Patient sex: M
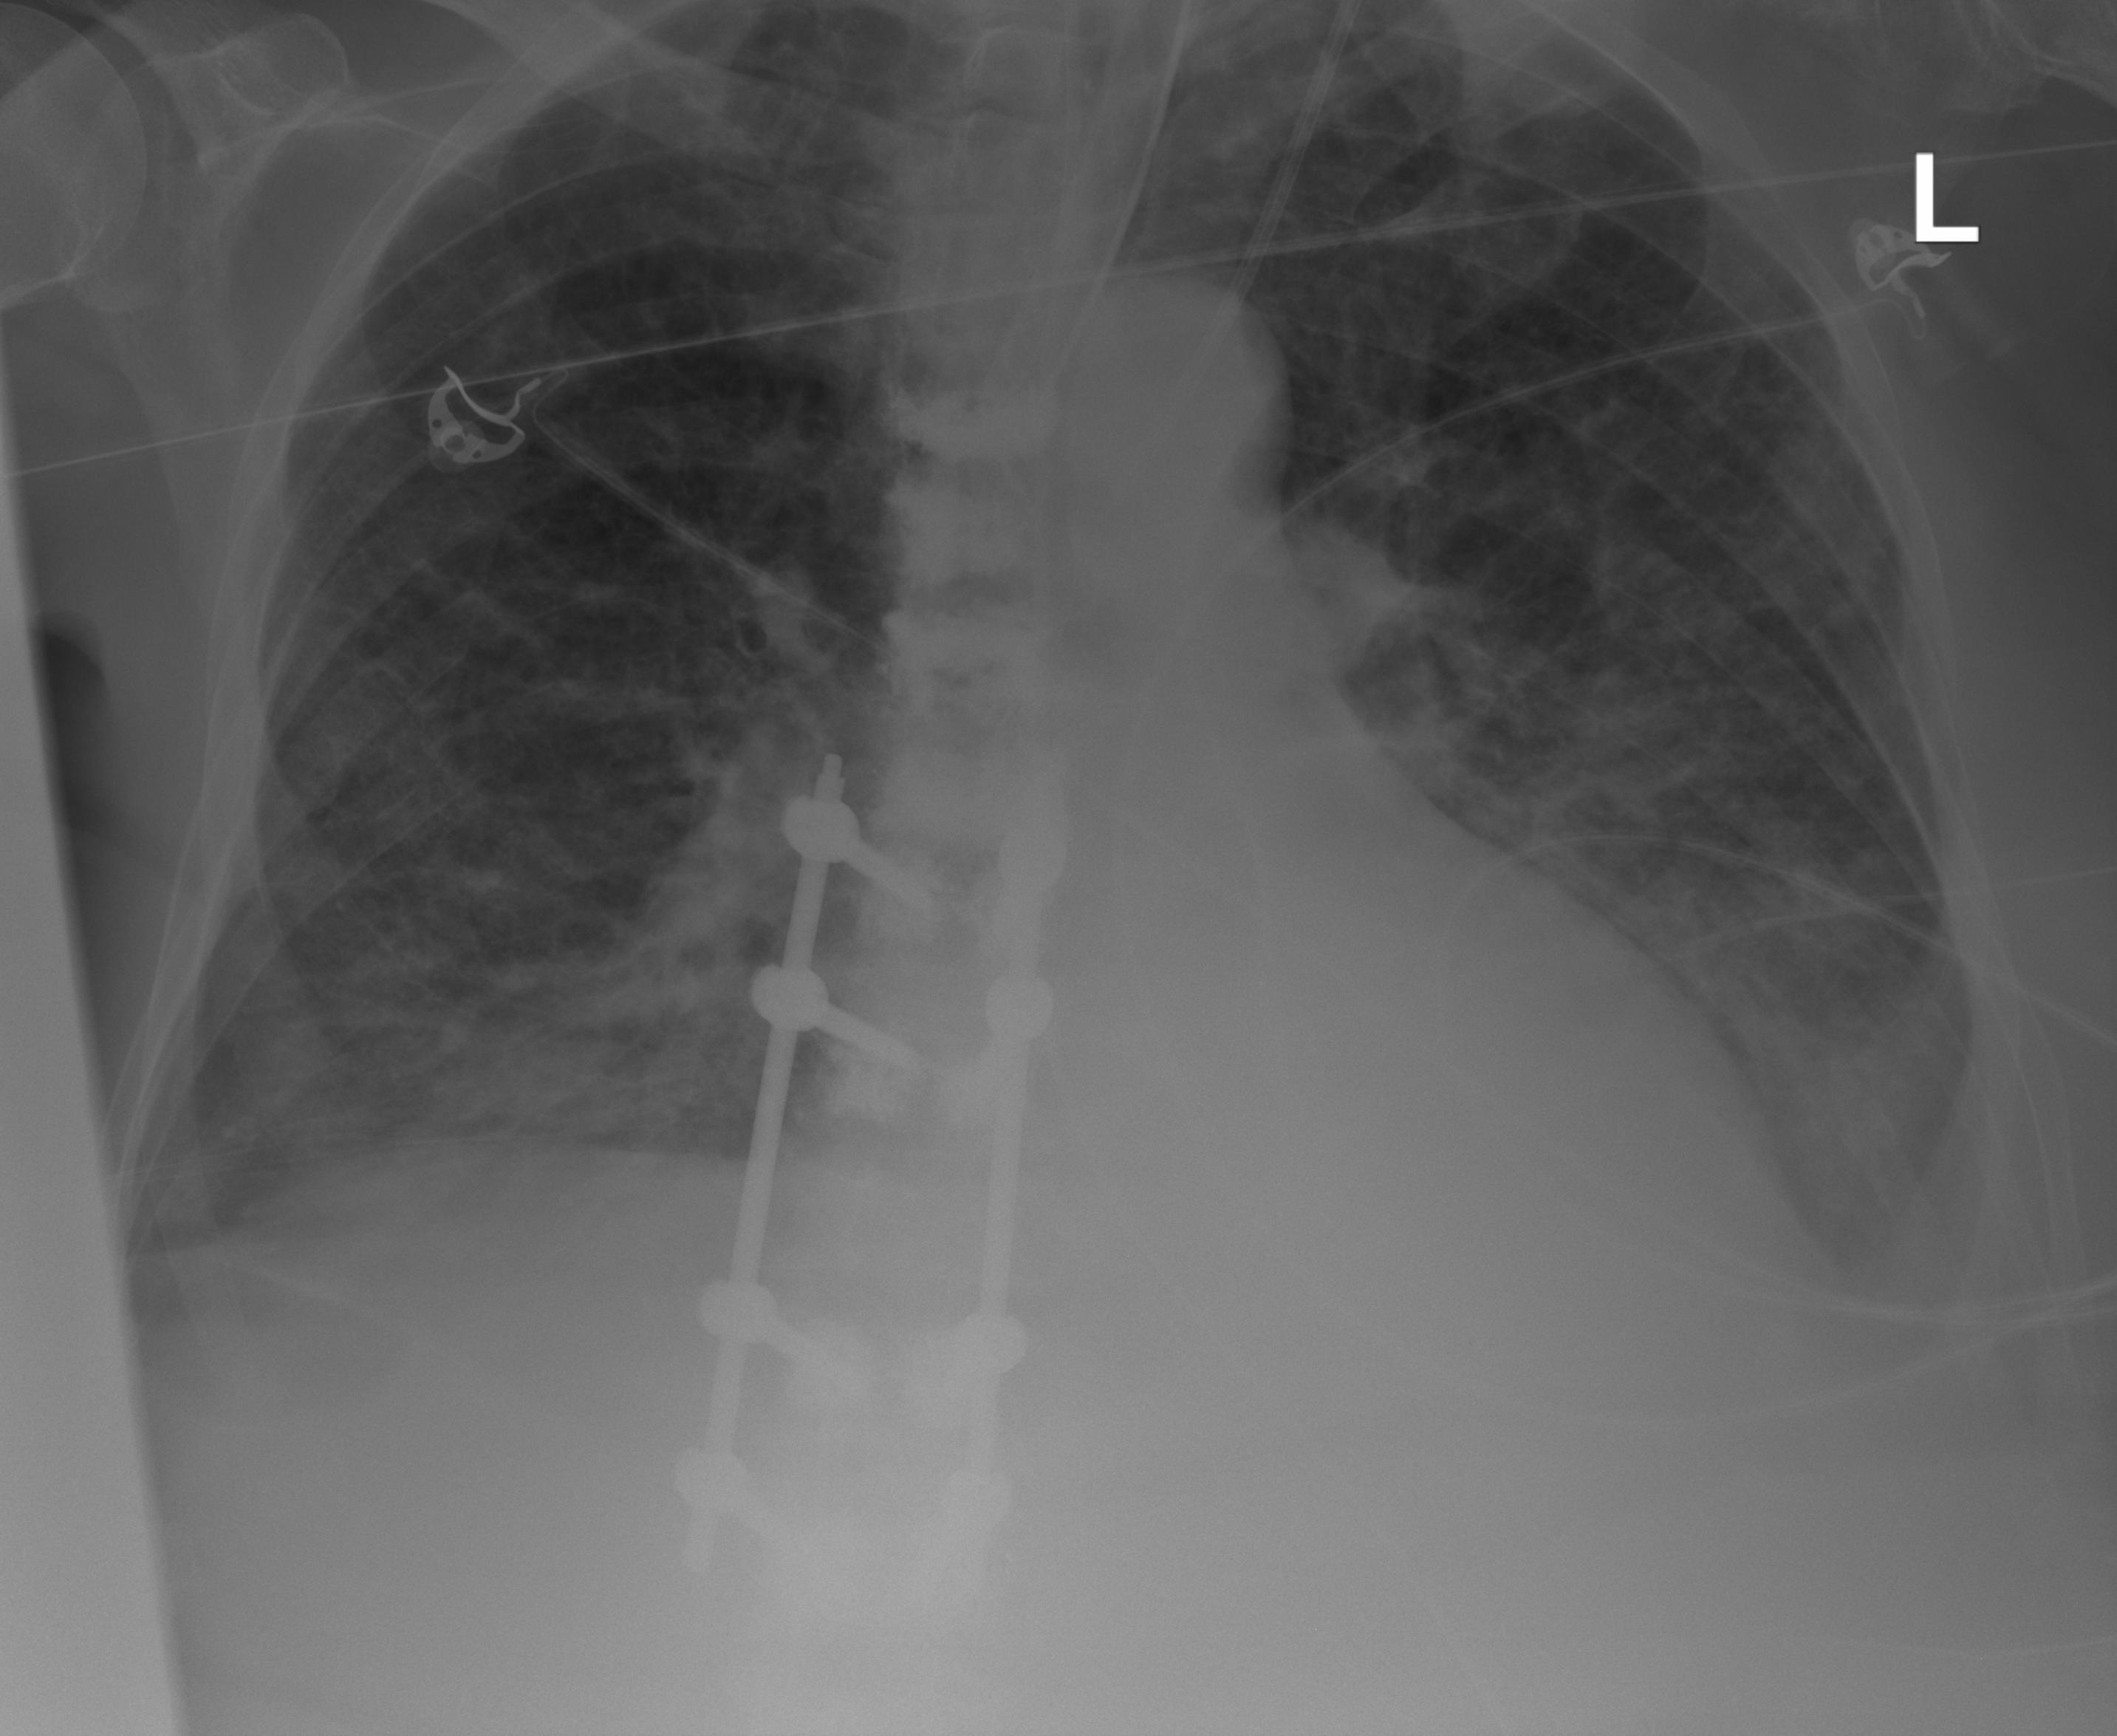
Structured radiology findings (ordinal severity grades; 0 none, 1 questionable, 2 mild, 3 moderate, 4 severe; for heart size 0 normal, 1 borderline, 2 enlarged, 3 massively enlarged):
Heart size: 0
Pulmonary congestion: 0
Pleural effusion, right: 2
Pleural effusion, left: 2
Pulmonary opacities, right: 2
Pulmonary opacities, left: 2
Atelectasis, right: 2
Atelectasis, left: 2